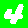
Digit: 4